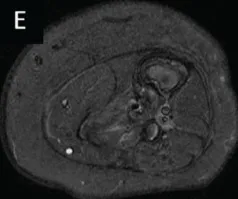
Complete response after 8 months of therapy.
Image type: radiology (mri)